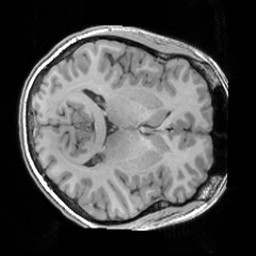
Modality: T1w
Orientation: axial
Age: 34
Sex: male
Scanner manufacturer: siemens
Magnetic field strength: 3 T
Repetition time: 1.63 s
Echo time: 0.00311 s